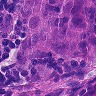
Metastatic tissue present: yes